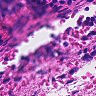
Metastatic tissue present: no